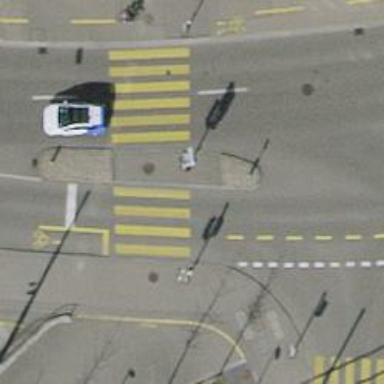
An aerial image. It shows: Road with traffic signals and crossing also equipped with traffic signals and island.